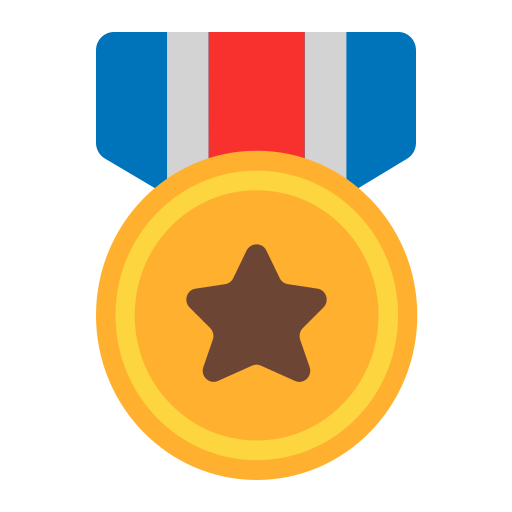
military medal flat